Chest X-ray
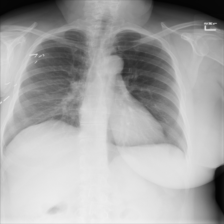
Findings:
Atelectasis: negative
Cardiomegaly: negative
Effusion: negative
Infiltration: negative
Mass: negative
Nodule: negative
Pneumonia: negative
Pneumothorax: negative
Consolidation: negative
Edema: negative
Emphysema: negative
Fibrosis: negative
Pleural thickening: negative
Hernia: negative